Aerial crown-view tile of a tropical tree (Barro Colorado Island, Panama), acquired 20250818:
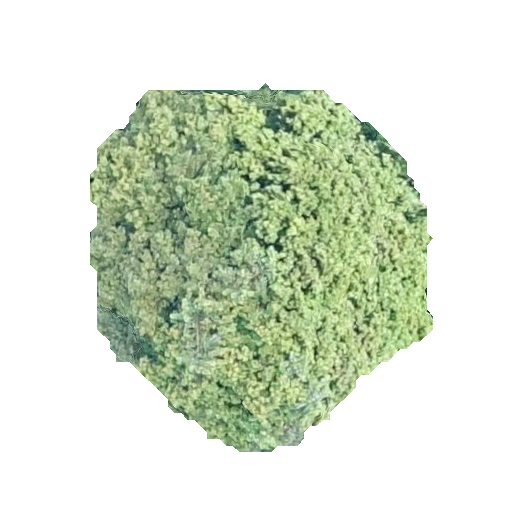
Species: Prioria copaifera
GBIF accepted scientific name: Prioria copaifera
Crown area: 136.966 m²